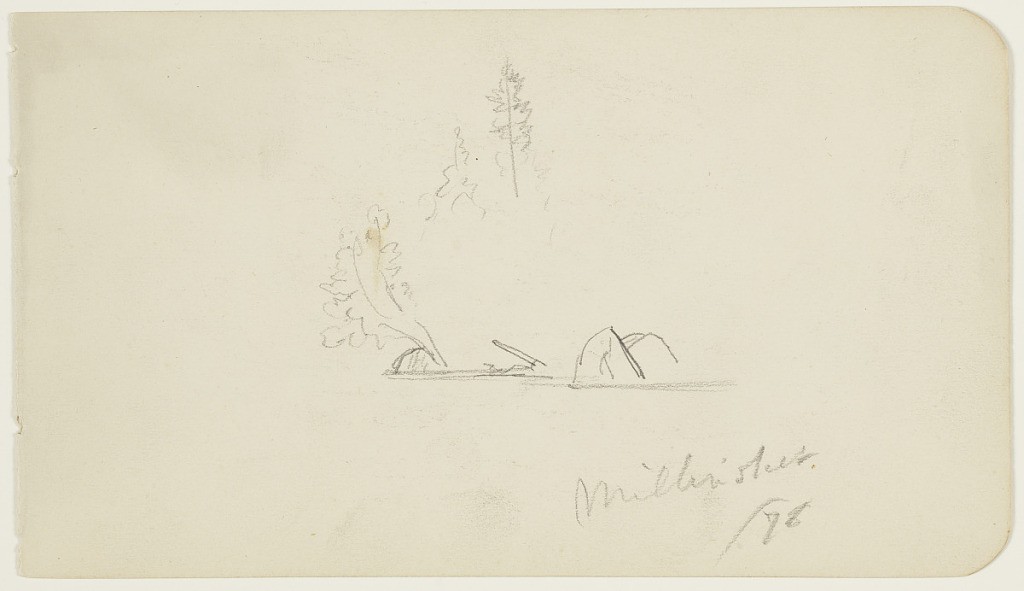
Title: Boulders and Trees along Lake Millinocket, Maine
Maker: Frederic Edwin Church, American, 1826–1900
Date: October 1878
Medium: Graphite on white wove paper
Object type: drawing
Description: Landscape sketch showing a view of boulders and trees on the shore of Lake Millinocket in Maine. Shown at center, multiple large boulders emerge from the water, as well as other natural debris and a small tree at left. The tops of two incomplete evergreen trees backdrop the scene.